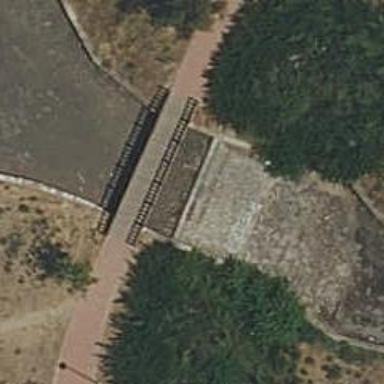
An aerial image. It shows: Footway bridge.